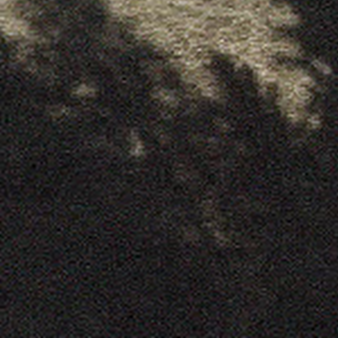
Label: other